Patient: sex F, age 68
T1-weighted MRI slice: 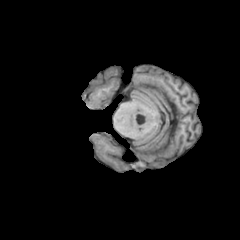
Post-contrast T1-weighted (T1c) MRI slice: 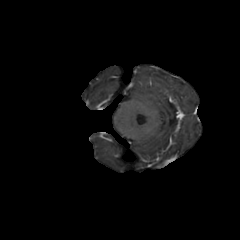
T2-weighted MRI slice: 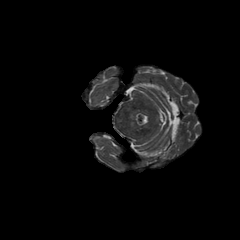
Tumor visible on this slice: no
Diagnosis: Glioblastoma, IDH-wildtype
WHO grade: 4